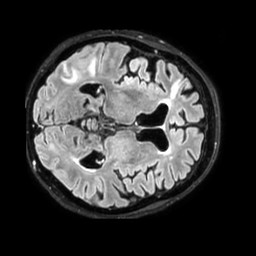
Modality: FLAIR
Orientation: axial
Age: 77
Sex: female
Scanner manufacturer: philips
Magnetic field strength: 3 T
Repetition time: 4.8 s
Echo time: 0.34 s